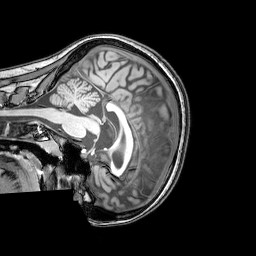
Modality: T1w
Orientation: sagittal
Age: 24
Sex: female
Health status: healthy
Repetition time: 0.081 s
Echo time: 0.037 s